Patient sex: M
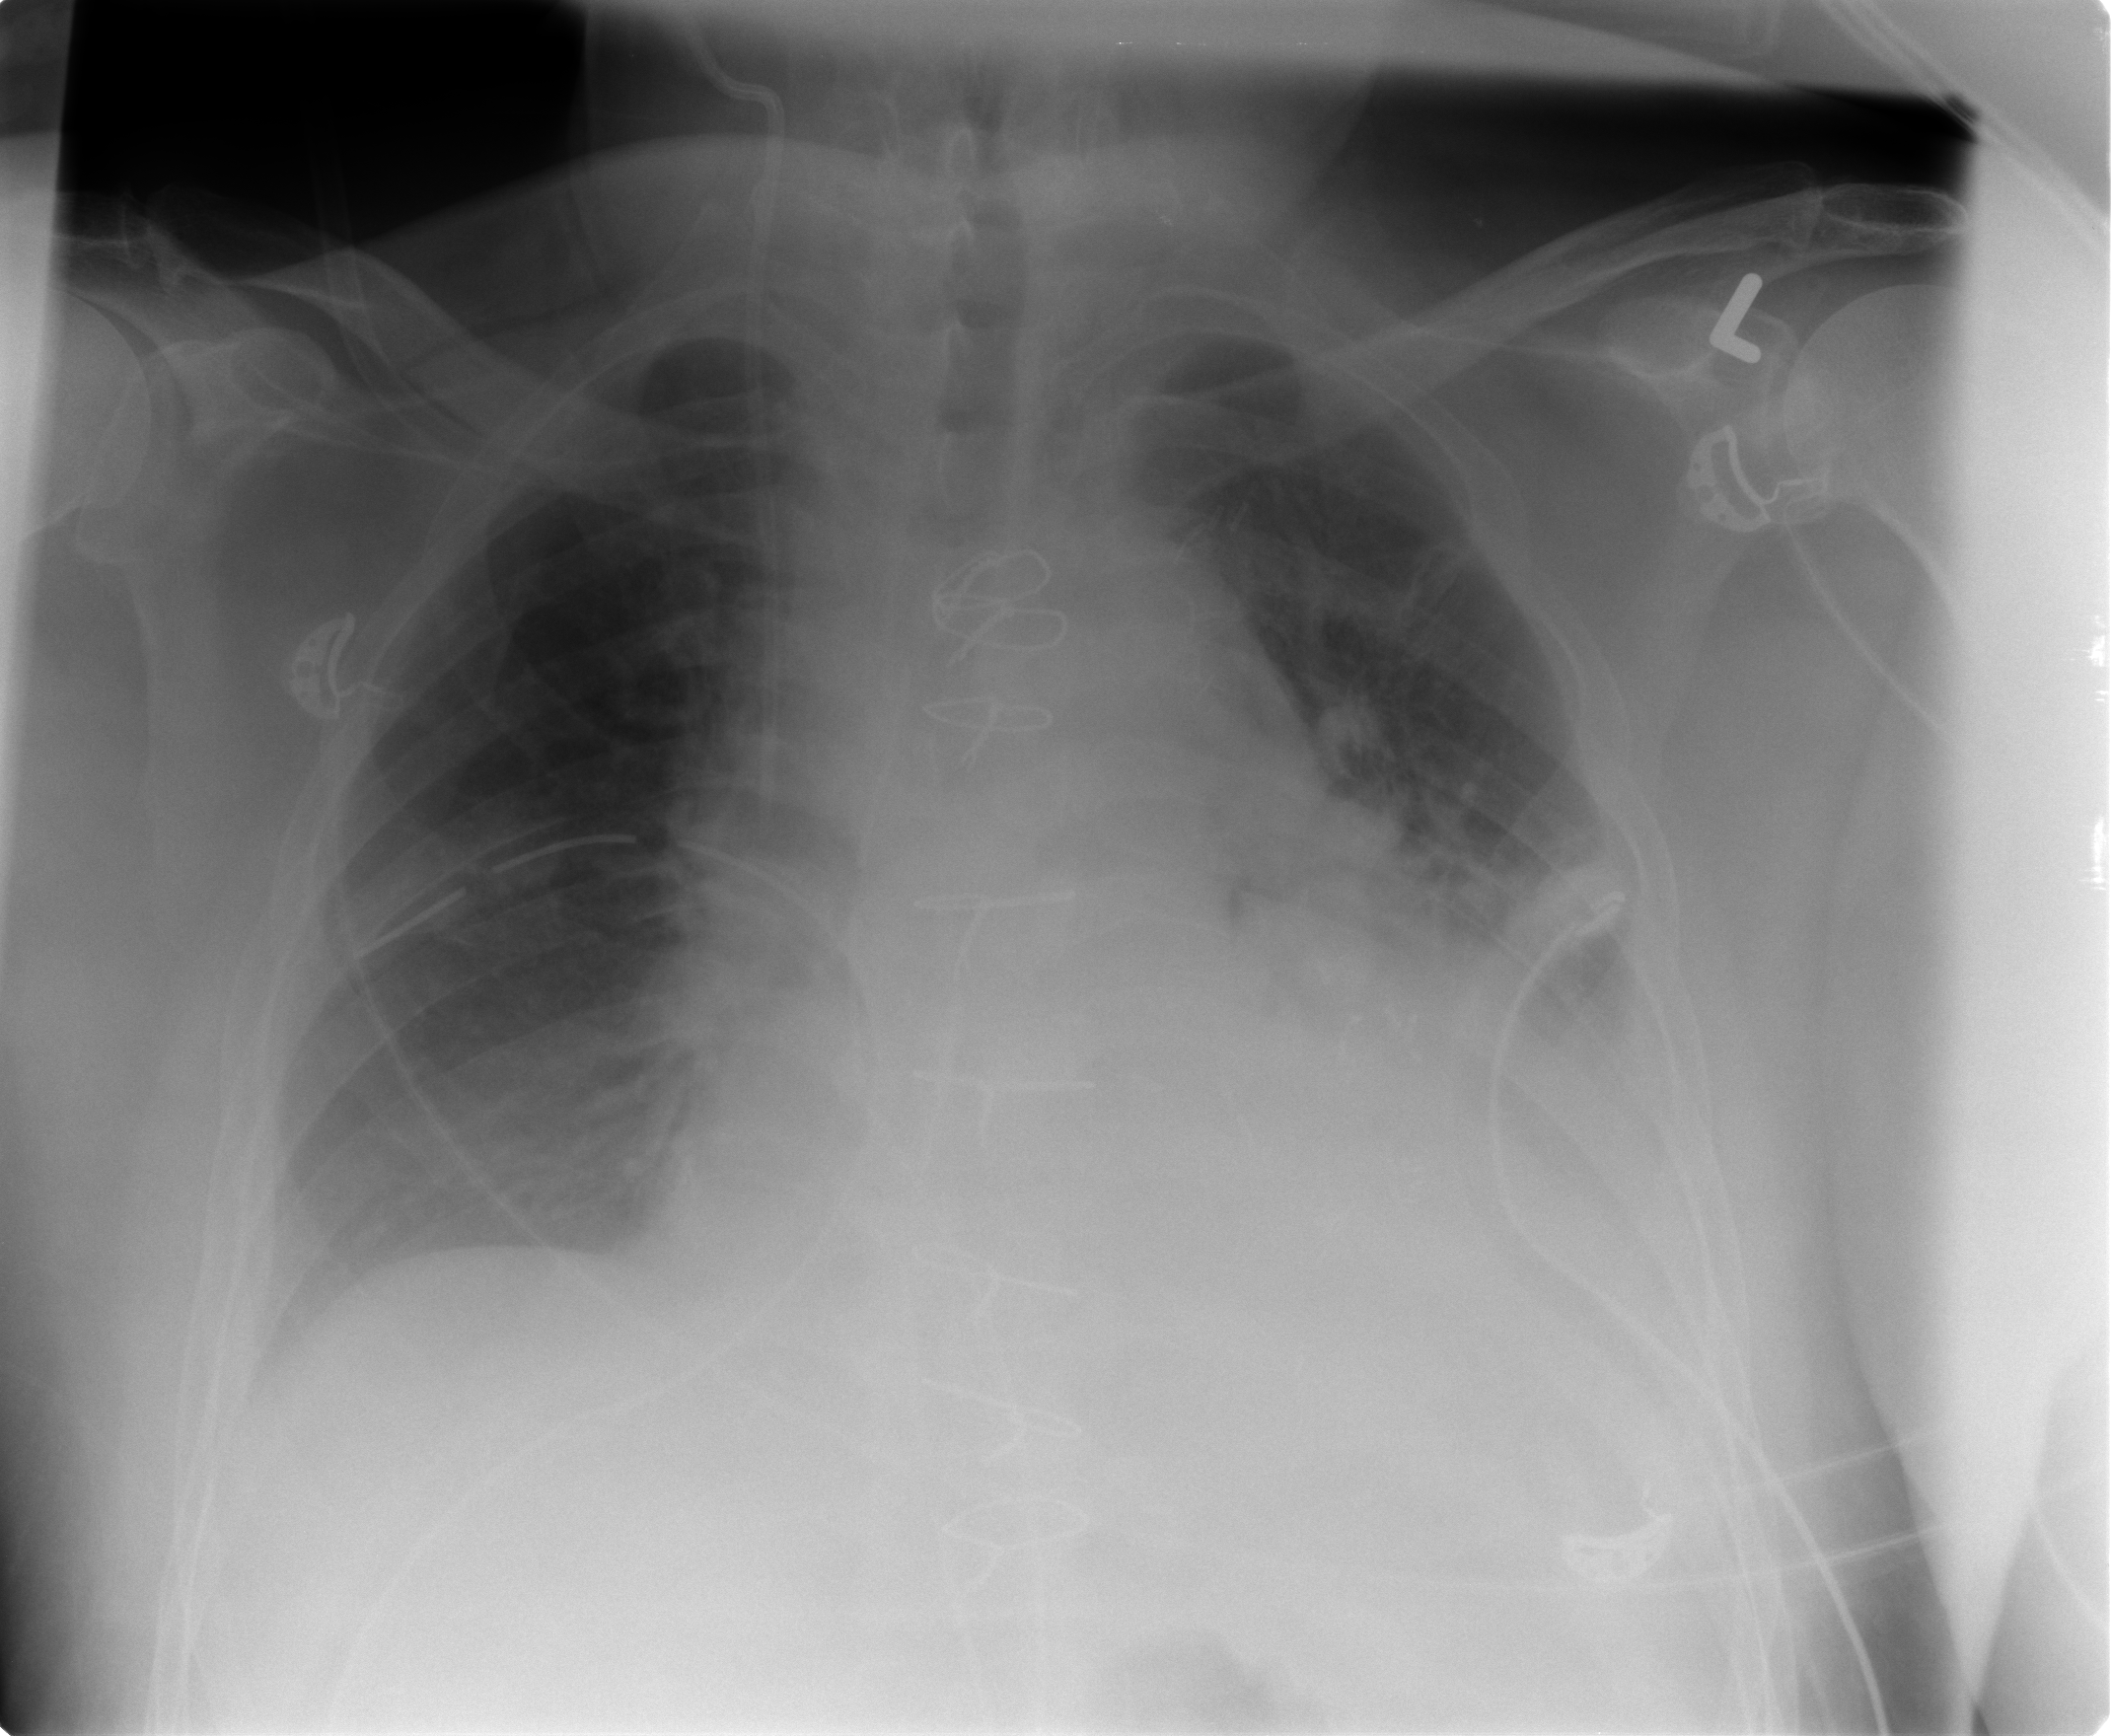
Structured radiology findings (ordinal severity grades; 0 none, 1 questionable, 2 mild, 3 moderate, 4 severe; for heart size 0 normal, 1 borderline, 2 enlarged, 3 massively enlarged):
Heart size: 2
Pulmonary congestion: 1
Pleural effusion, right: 0
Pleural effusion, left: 2
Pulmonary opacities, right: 0
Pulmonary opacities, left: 1
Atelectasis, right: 2
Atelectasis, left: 2